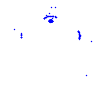
Particle: proton